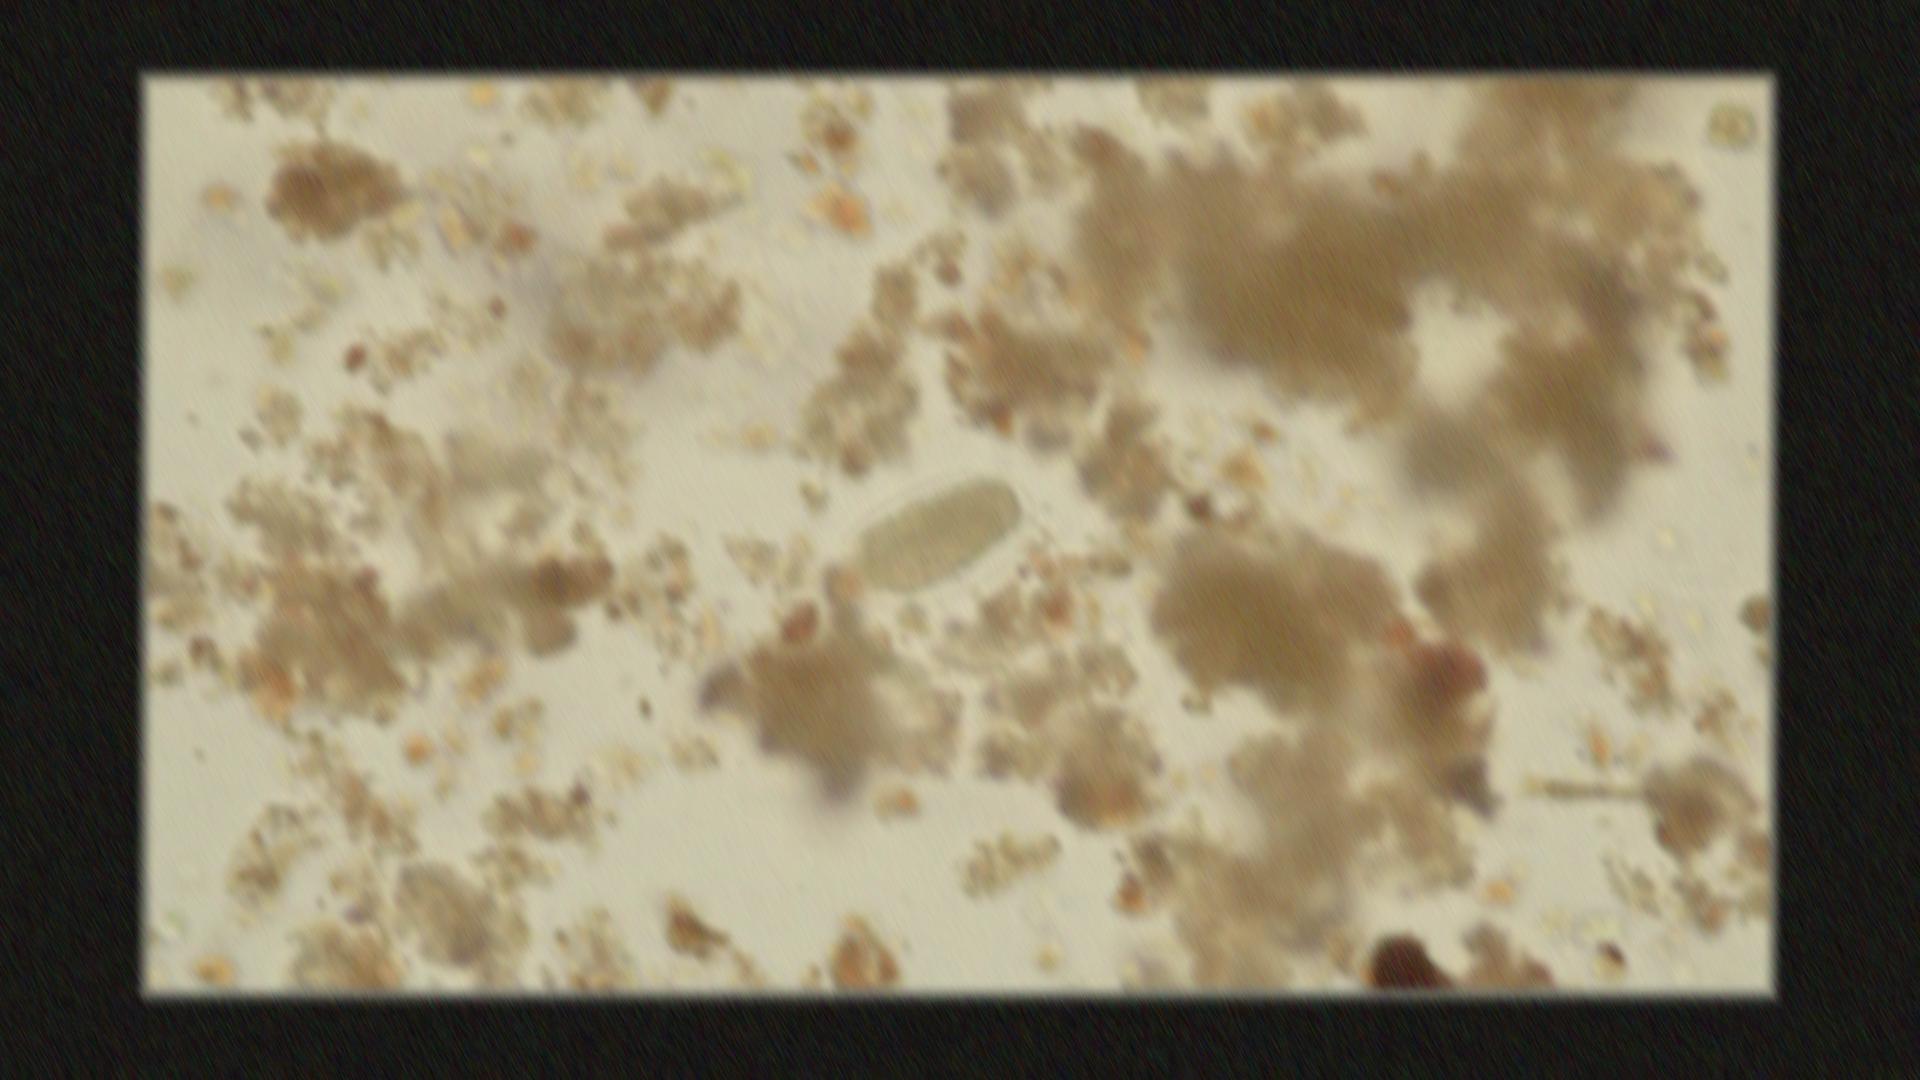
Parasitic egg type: Hookworm egg